Question: Does any know or can possibly point me to some instructions or a github repository on how I can create a script where I have an object and in GoogleVr (Cardboard) if I was to gaze over an object, a tooltip would appear?

If anyone is familiar, in the Cardboard Demos under Under Arctic Journey > Learn, when you click on the fox, a tooltip appears to showcase that item along with like a brief description on it. I want to have something similar (maybe even the same thing) except just having a gaze over will automatically show it. Is this possible?
I want to have this done on multiple objects in my project so I want it created so I can easily substitute out text and whatnot.
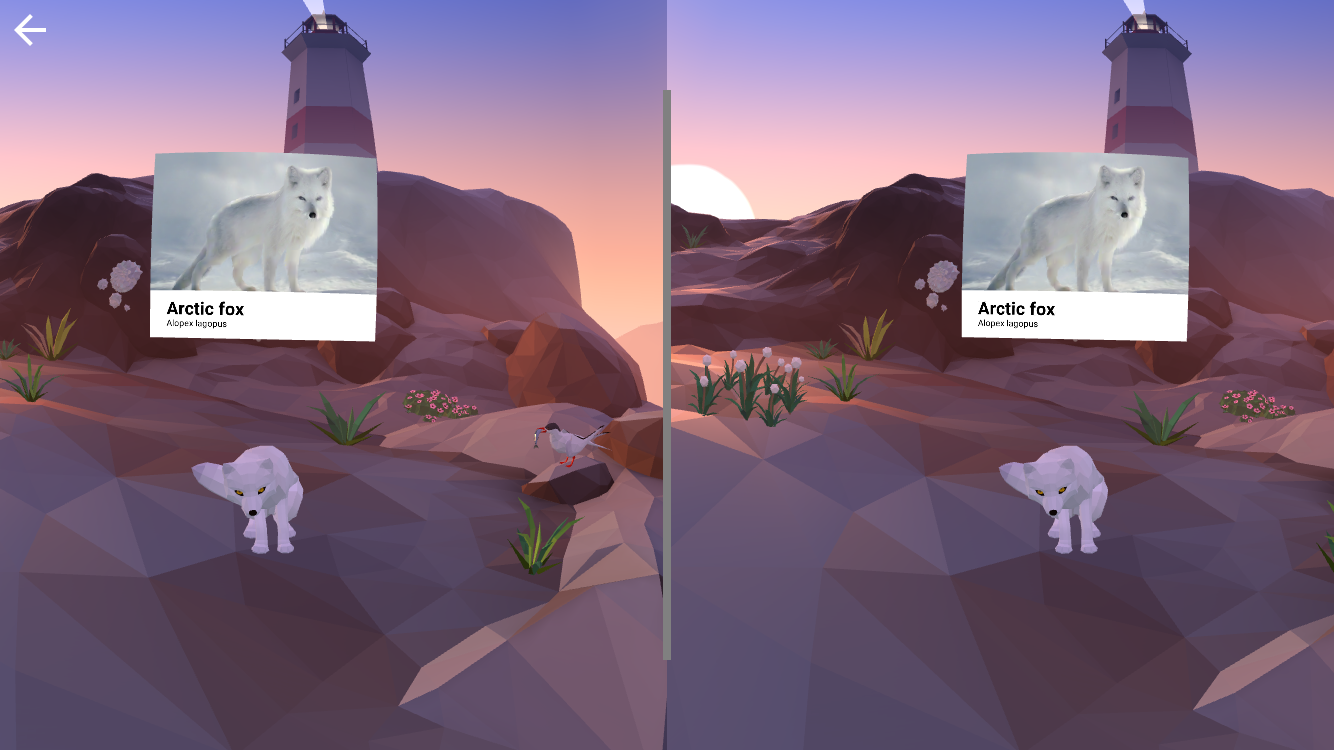
Answer: You can set images and texts of the WSC through the inspector or through code if you make a reference to them.
The script should also always have its rotation set to face the player.
You can use the SetActive(bool) method to show or hide the WSC.
> .Start by creating a UI element (such as an Image) if you don't already have one in your scene by using GameObject > UI > Image. This will also create a Canvas for you.
Set the Canvas to World SpaceSelect your Canvas and change the Render Mode to World Space.Now your Canvas is already positioned in the World and can be seen by all cameras if they are pointed at it, but it is probably huge compared to other objects in your Scene. We'll get back to that.
<URL>